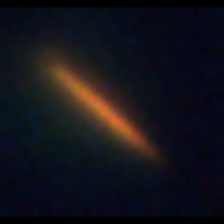
Taxon: Pennate
Group: Diatoms